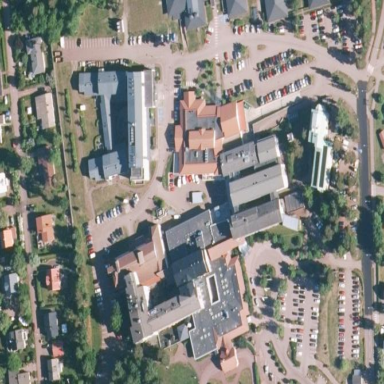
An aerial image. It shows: Hospital building.